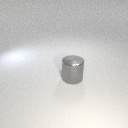
large gray metal cylinder